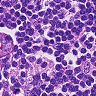
Metastatic tissue present: no